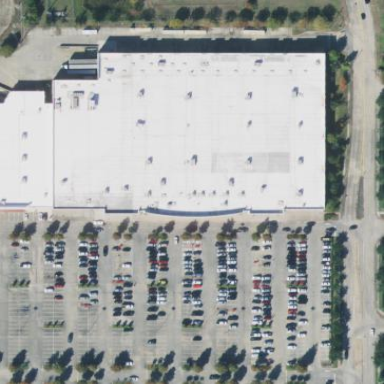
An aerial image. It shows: Department store building.